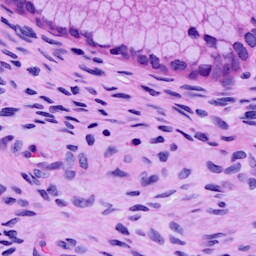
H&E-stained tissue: Cervix